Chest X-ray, AP view. Patient: 66 years old, sex F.
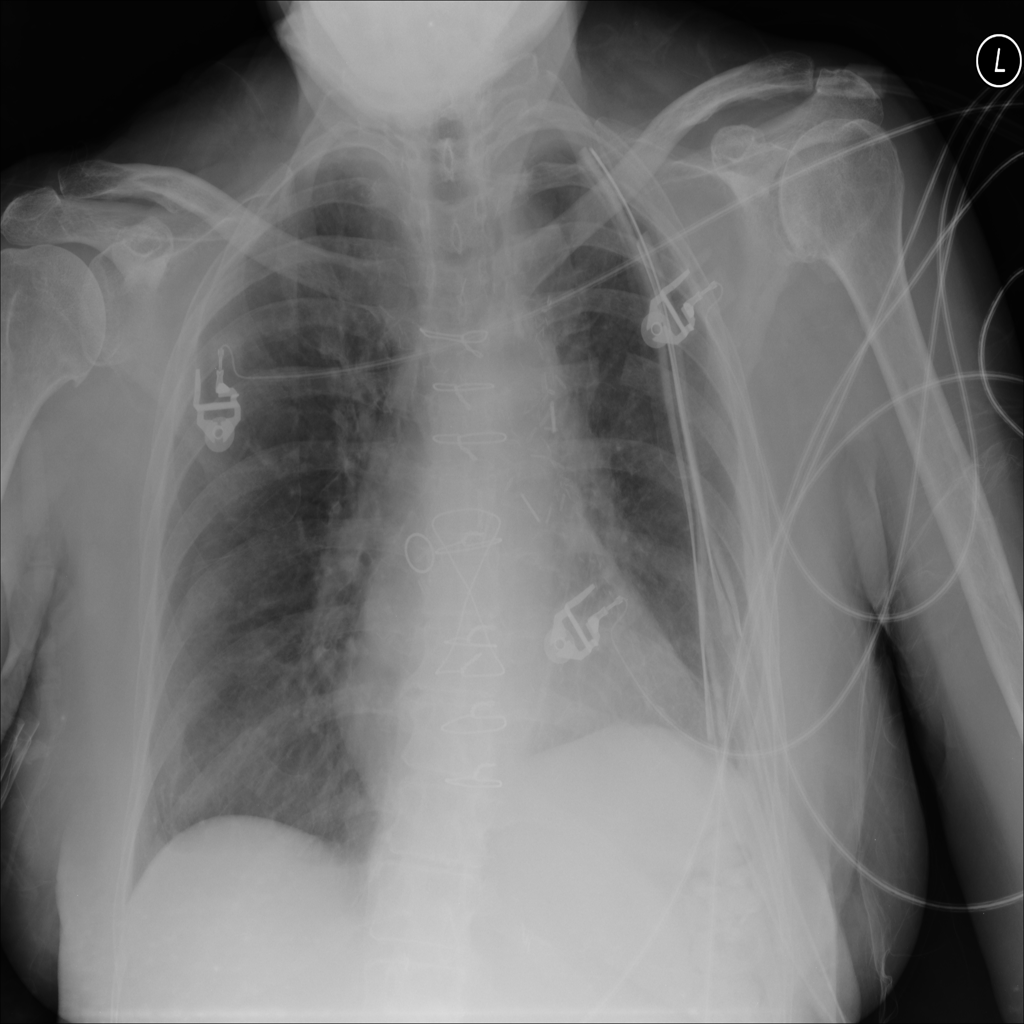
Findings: No Finding